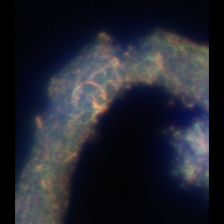
Taxon: Unknown_detritus
Group: Unknown